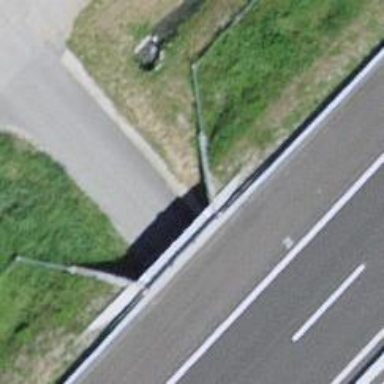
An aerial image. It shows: Drain passing through culvert tunnel.